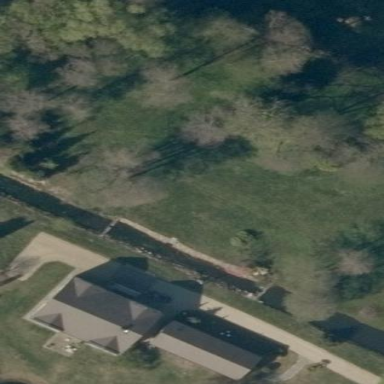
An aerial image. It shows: Pond with natural water.